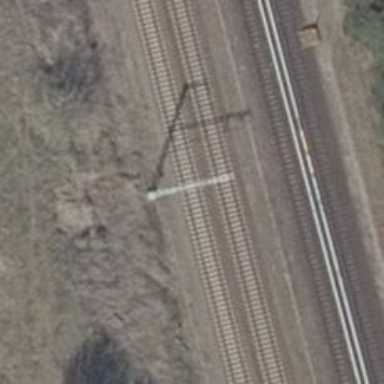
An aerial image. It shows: Railway milestone with catenary mast.